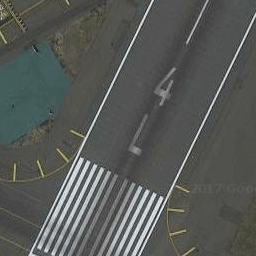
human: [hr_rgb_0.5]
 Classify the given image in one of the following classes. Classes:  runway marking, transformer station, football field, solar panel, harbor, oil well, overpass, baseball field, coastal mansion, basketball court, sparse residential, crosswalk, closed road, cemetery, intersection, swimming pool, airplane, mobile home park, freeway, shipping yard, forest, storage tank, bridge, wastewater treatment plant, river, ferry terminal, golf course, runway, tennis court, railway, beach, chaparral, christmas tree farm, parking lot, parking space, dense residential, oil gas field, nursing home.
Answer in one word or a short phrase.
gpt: runway